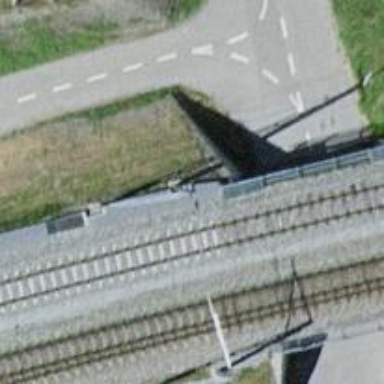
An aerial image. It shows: Narrow-gauge railway with single track. The railway is electrified with contact line.